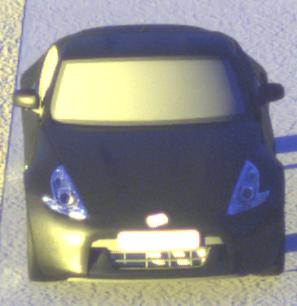
Make: Nissan
Model: 370Z Coupé
Detailed model: 370Z (Z34) Coupé
Model produced from: 2009/12
Model produced until: 2013/03
Doors: 3
Color: black
Road condition: dry road
Daytime: sunrise or sunset
Contrast: high contrast